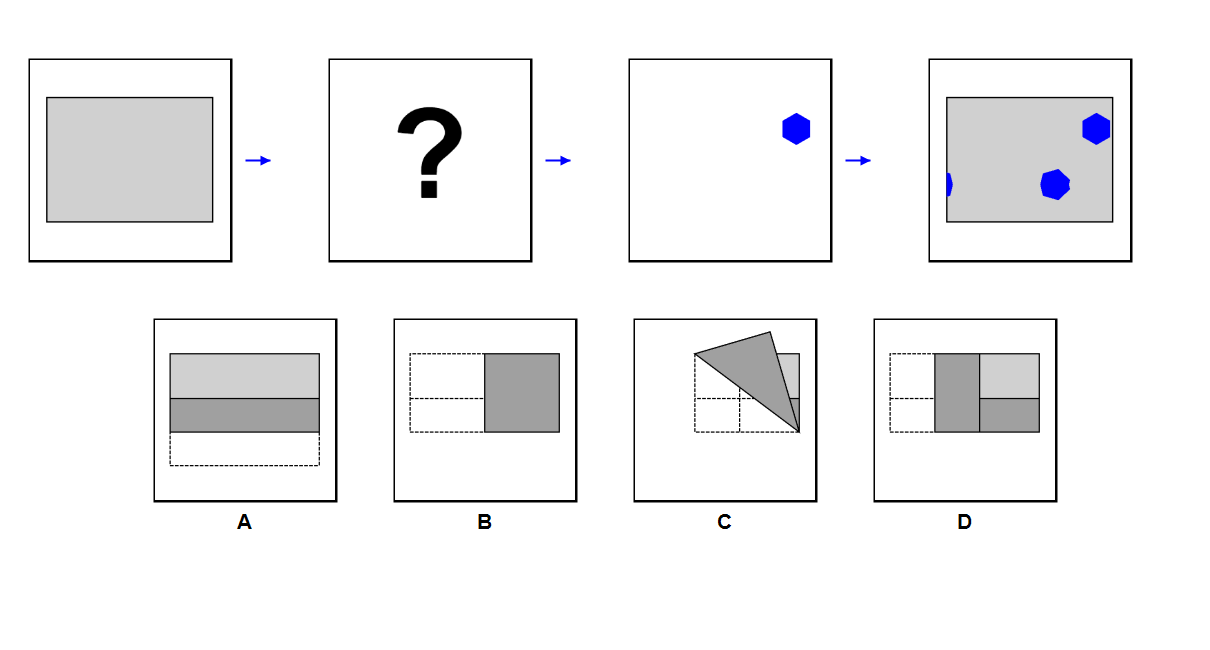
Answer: B